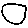
Label: circle